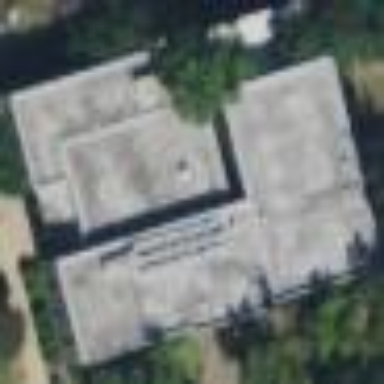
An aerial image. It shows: School building.